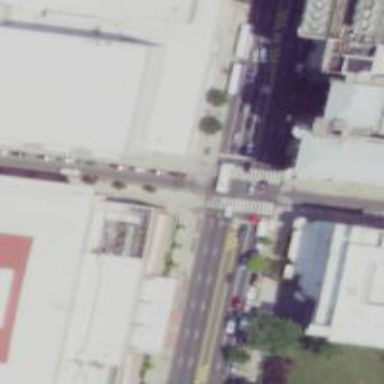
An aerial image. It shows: Marked road crossing.